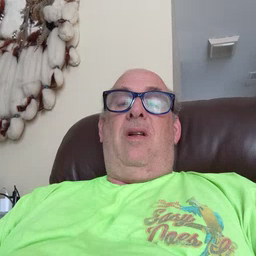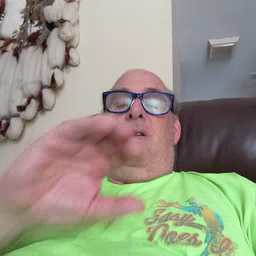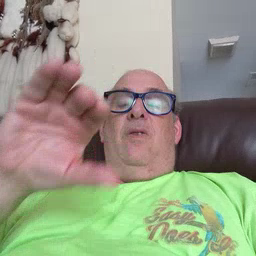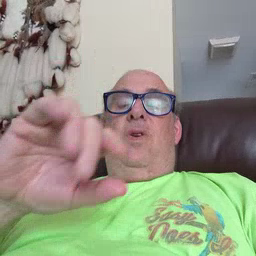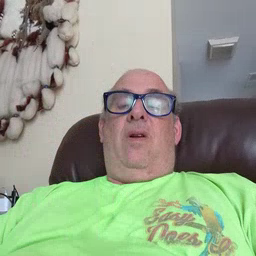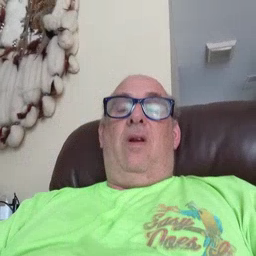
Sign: chocolate